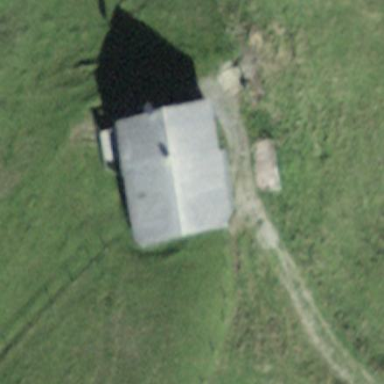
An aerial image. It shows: Cabin.